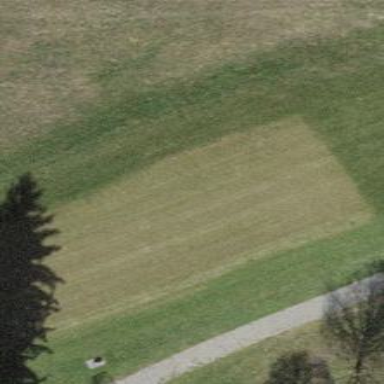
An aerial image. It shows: Golf tee.